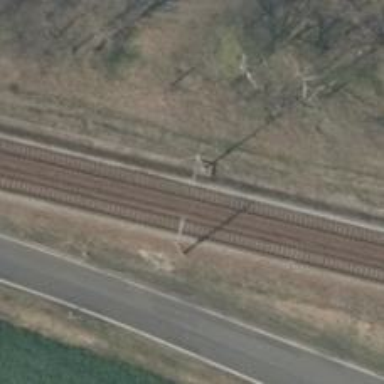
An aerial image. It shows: Milestone along the railway track with catenary mast.